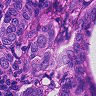
Metastatic tissue present: yes